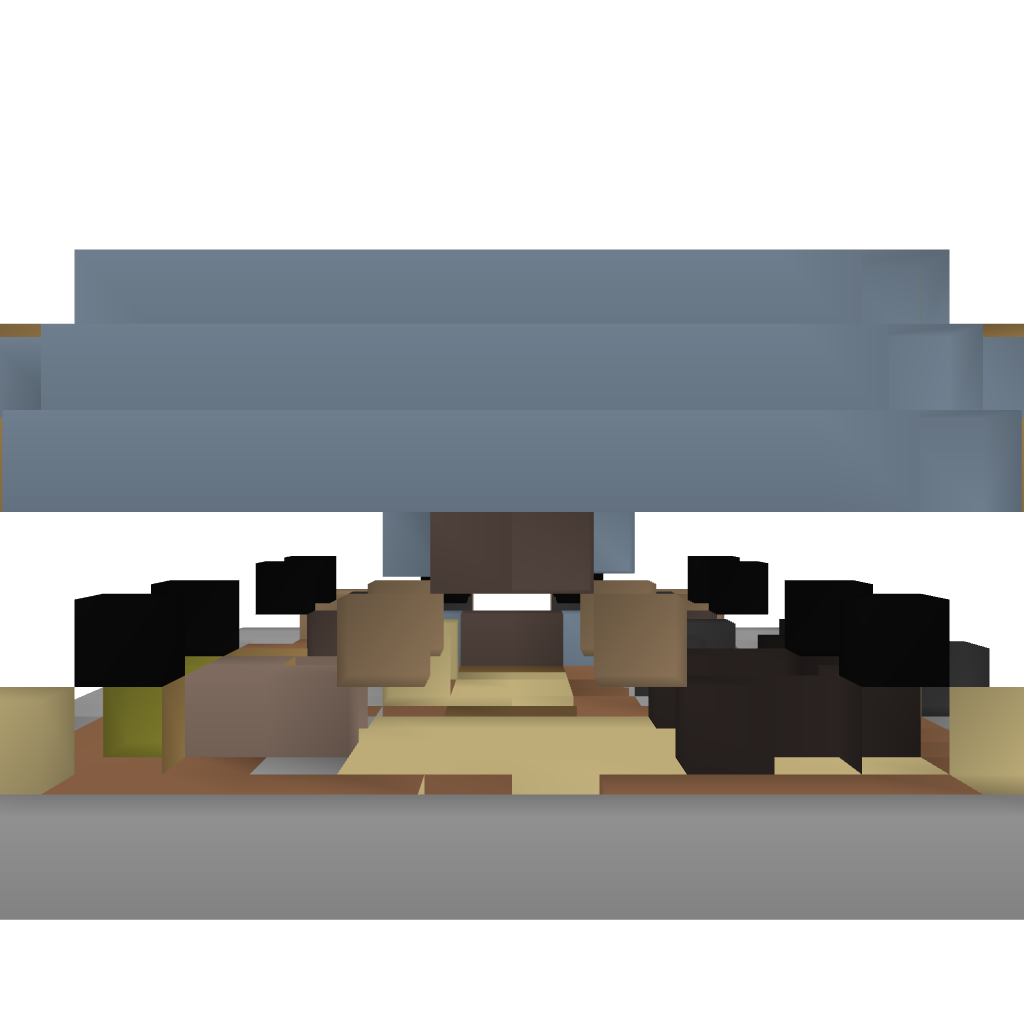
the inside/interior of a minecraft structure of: House #2